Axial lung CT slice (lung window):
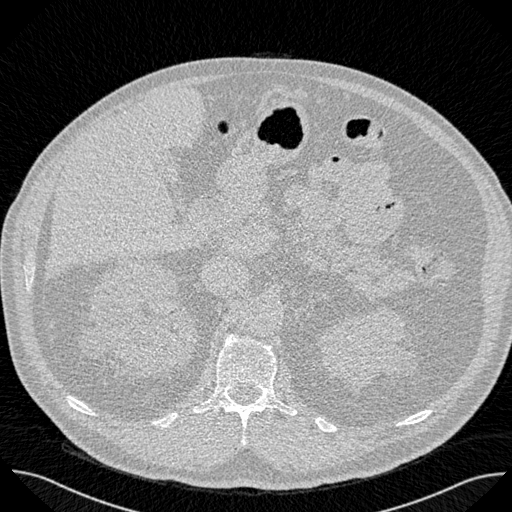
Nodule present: no